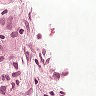
Metastatic tissue present: yes